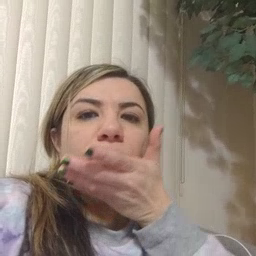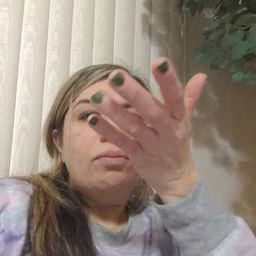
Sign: cereal